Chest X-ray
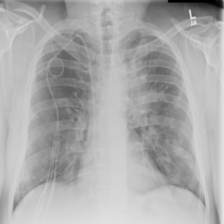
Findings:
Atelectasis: negative
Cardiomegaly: negative
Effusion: negative
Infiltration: positive
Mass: negative
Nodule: negative
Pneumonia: negative
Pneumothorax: negative
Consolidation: negative
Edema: negative
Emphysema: negative
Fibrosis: negative
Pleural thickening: negative
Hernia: negative